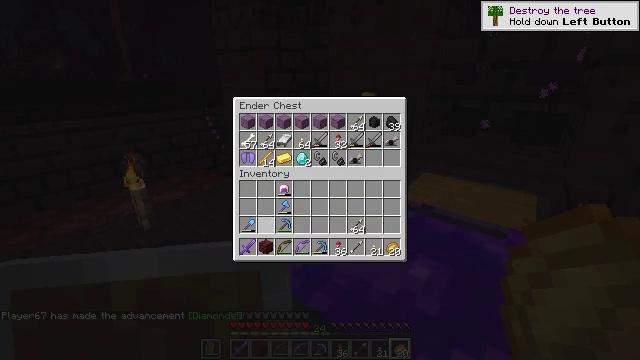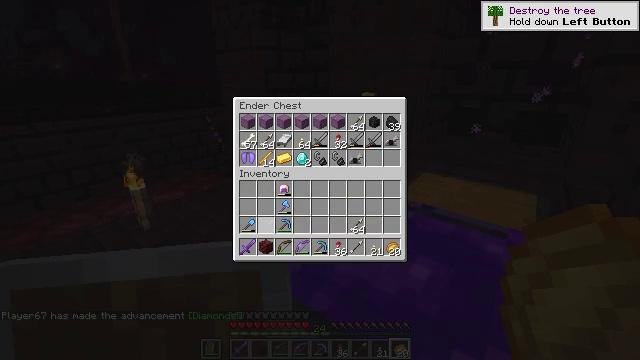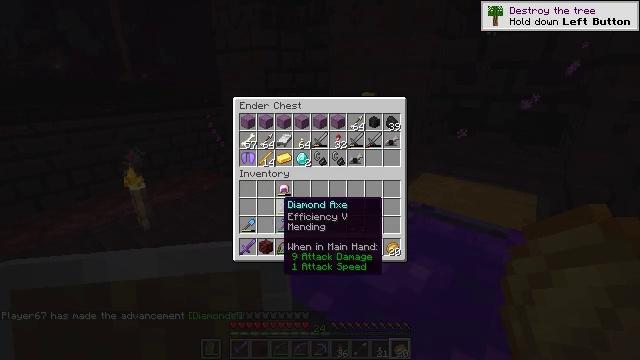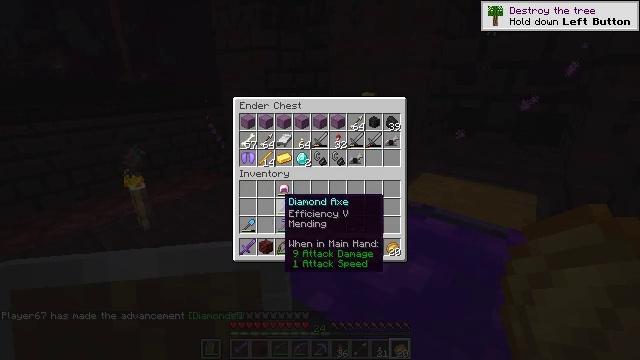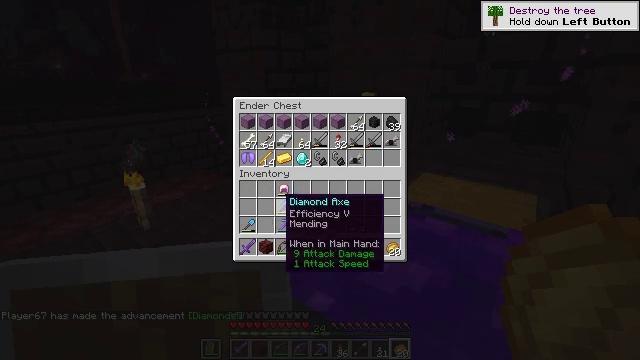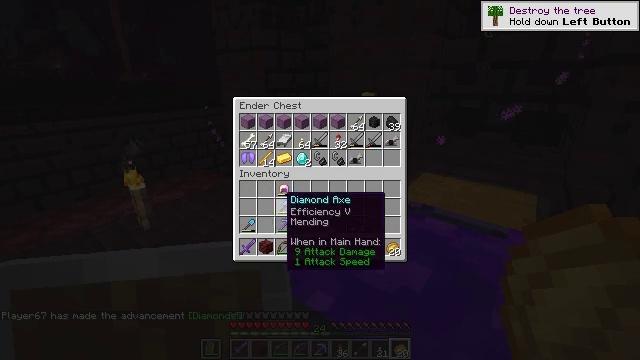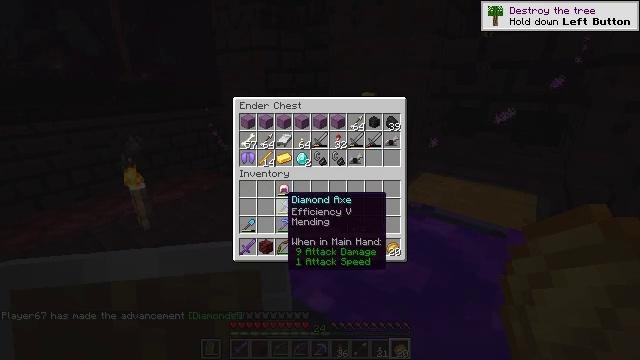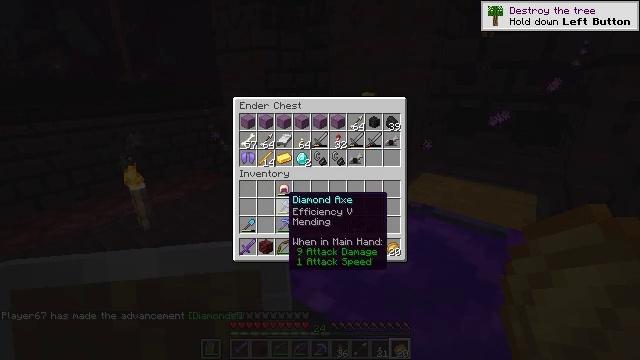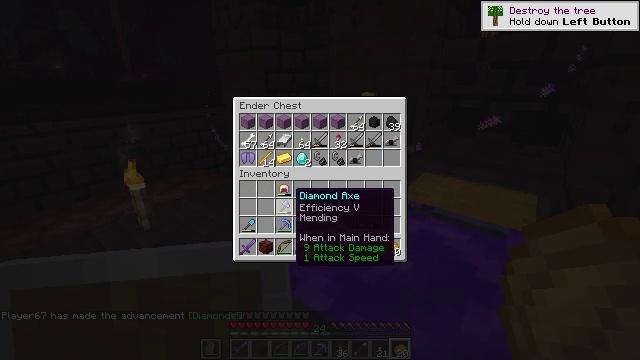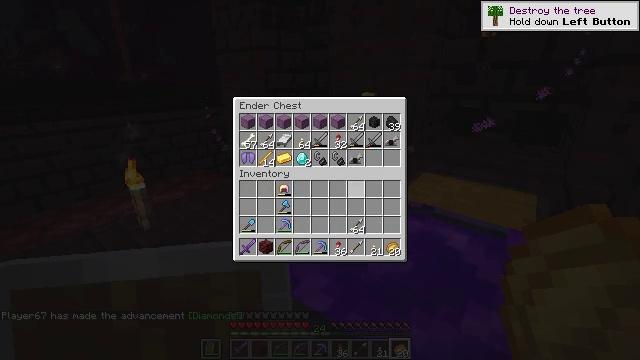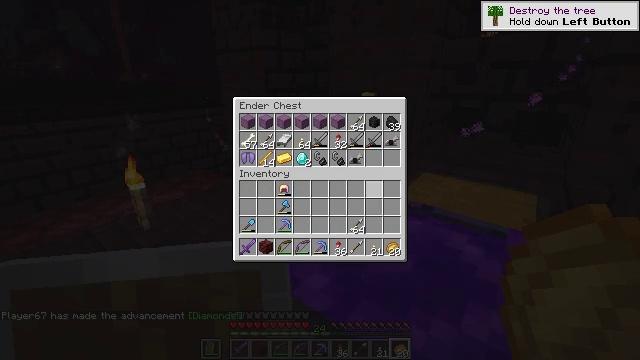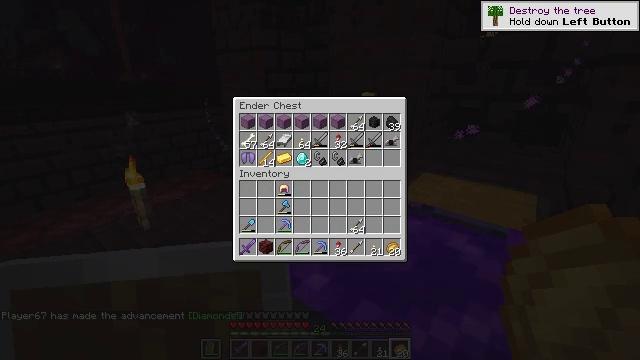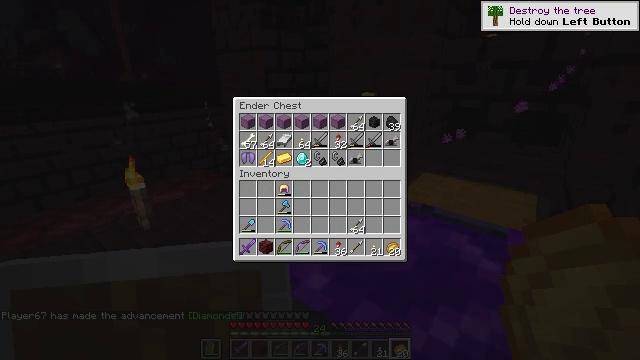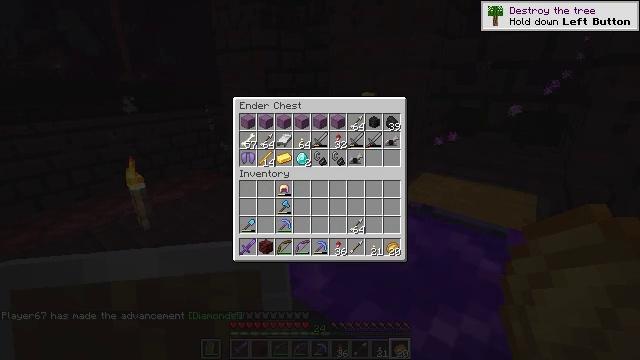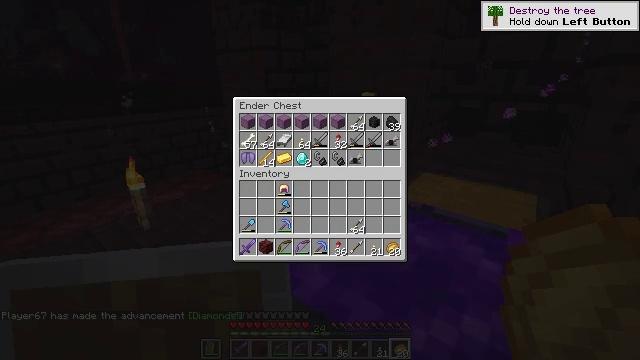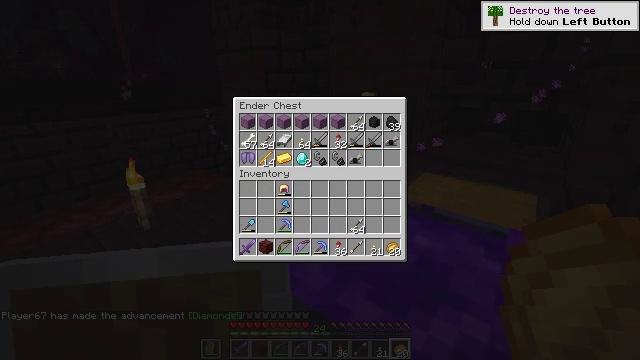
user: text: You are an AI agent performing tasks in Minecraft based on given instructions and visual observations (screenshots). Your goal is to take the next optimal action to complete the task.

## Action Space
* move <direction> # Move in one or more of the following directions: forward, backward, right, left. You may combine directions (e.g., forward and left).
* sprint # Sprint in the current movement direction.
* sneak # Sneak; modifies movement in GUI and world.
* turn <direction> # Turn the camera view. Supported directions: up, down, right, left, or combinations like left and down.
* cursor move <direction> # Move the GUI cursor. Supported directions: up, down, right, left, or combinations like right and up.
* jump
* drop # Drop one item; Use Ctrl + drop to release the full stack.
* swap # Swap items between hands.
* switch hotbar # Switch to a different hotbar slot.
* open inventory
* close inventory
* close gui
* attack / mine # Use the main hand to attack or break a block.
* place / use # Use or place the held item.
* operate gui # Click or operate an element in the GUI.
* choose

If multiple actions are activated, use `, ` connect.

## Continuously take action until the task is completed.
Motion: motion action
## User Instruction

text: Remove the fire source.
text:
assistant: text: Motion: sneak, cursor move right
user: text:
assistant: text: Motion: sneak
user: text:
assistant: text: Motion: sneak
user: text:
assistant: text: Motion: sneak
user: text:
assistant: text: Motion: sneak
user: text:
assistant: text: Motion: sneak
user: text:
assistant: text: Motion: sneak
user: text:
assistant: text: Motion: sneak, cursor move right
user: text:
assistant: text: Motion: sneak, cursor move right and up
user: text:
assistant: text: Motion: sneak, cursor move right
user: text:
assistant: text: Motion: sneak
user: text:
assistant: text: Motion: sneak
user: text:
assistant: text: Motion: no_op
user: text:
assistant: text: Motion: no_op
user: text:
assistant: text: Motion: no_op
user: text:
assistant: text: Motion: no_op
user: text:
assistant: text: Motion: no_op
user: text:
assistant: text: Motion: no_op
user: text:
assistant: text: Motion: no_op
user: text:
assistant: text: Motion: no_op
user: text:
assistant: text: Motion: no_op
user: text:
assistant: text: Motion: no_op
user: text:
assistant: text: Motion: no_op
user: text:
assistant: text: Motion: no_op
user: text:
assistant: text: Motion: no_op
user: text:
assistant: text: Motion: no_op
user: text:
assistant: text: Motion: no_op
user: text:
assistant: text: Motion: no_op
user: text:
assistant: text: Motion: no_op
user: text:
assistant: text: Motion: no_op